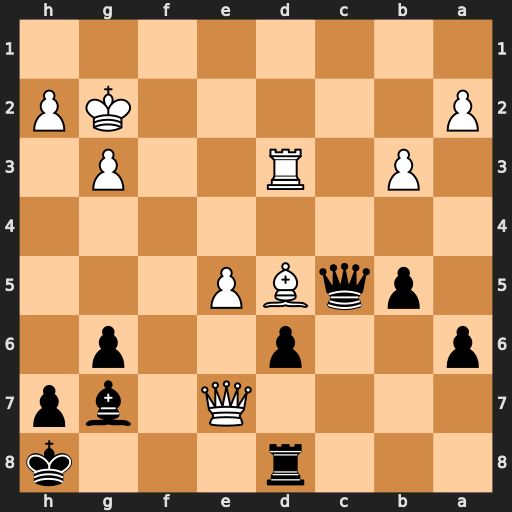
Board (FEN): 3r3k/4Q1bp/p2p2p1/1pqBP3/8/1P1R2P1/P5KP/8
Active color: b
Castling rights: -
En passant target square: -
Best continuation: Rf8 Kh3 Qf2 Rf3 Rxf3 Bxf3 Qxf3